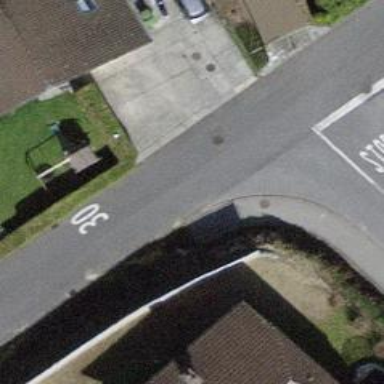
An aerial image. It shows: Sidewalk along the footway.